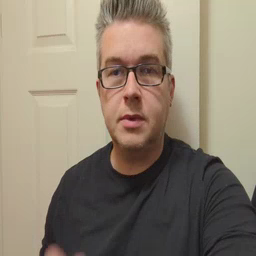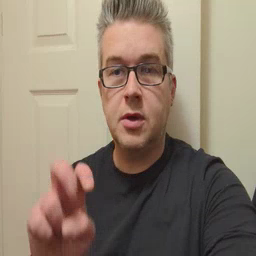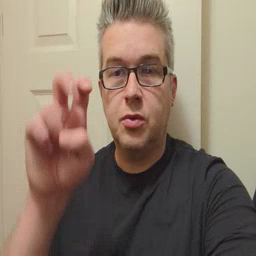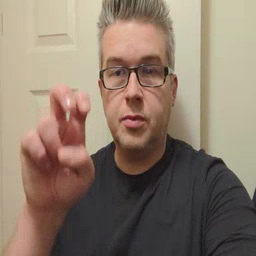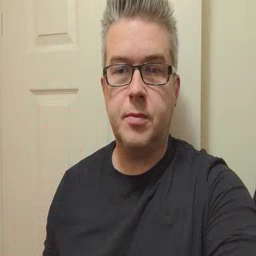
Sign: stairs